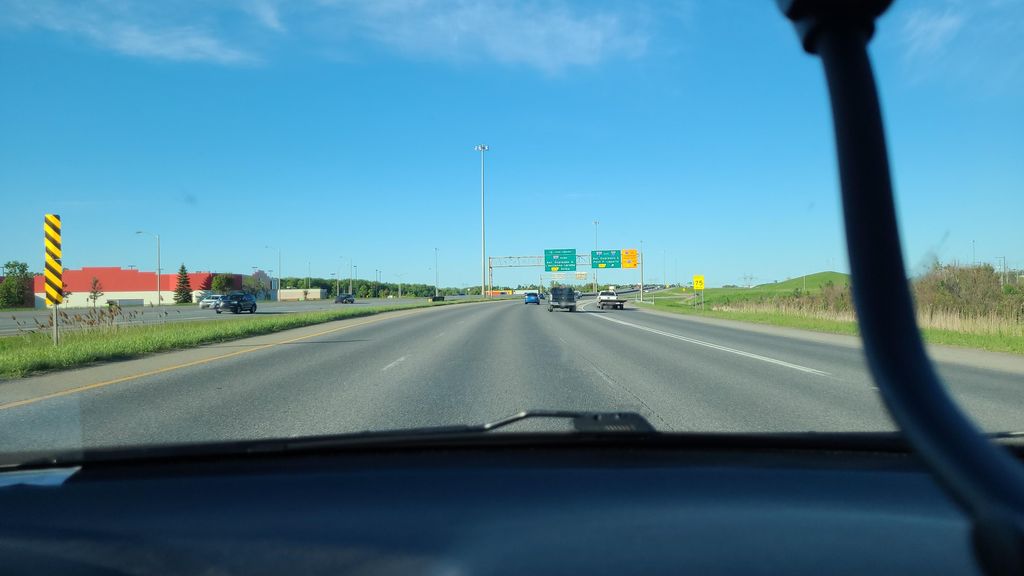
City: quebec_city